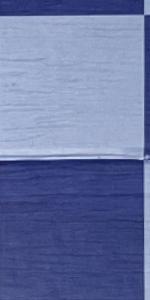
Label: Empty